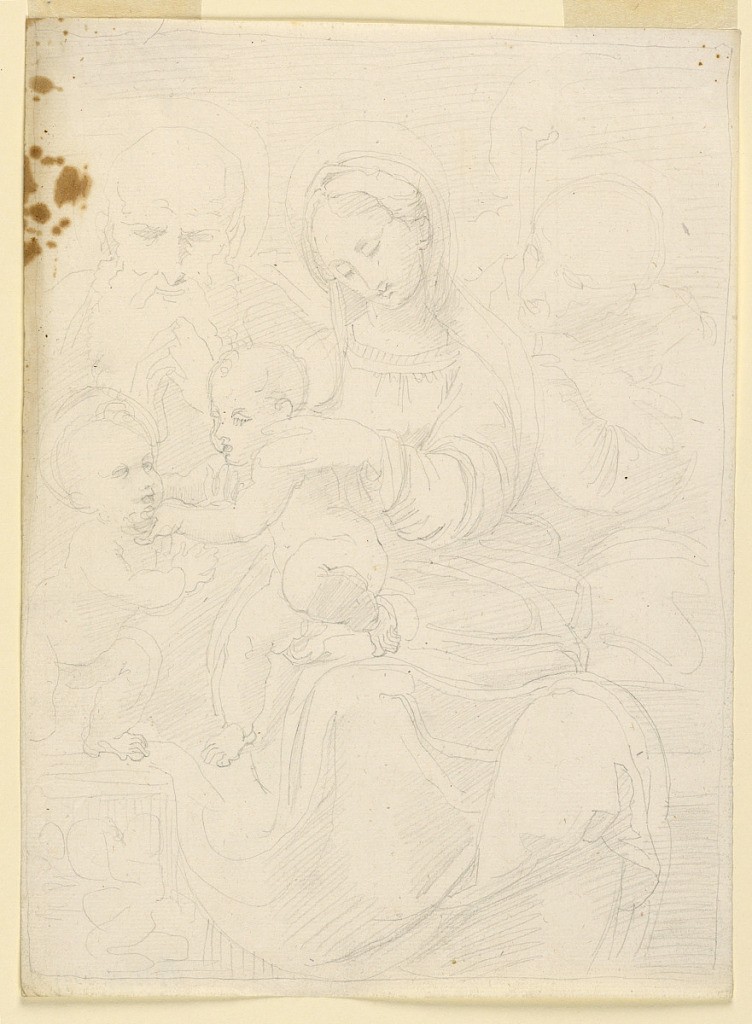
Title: The Holy Family, Saint John the Baptist, and Another Saint
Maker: Fortunato Duranti, Italian, 1787 - 1863
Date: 1820–1850
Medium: Graphite, impressed outlines
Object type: Drawing
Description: The Virgin is sitting, seen frontally, the Child upon her right leg. She has her left hand on his left shoulder, while he touches Saint John who kneels upon a decorated pedestal. In the background, at left, an adoring bearded saint, at right, Saint Joseph. Framing line.